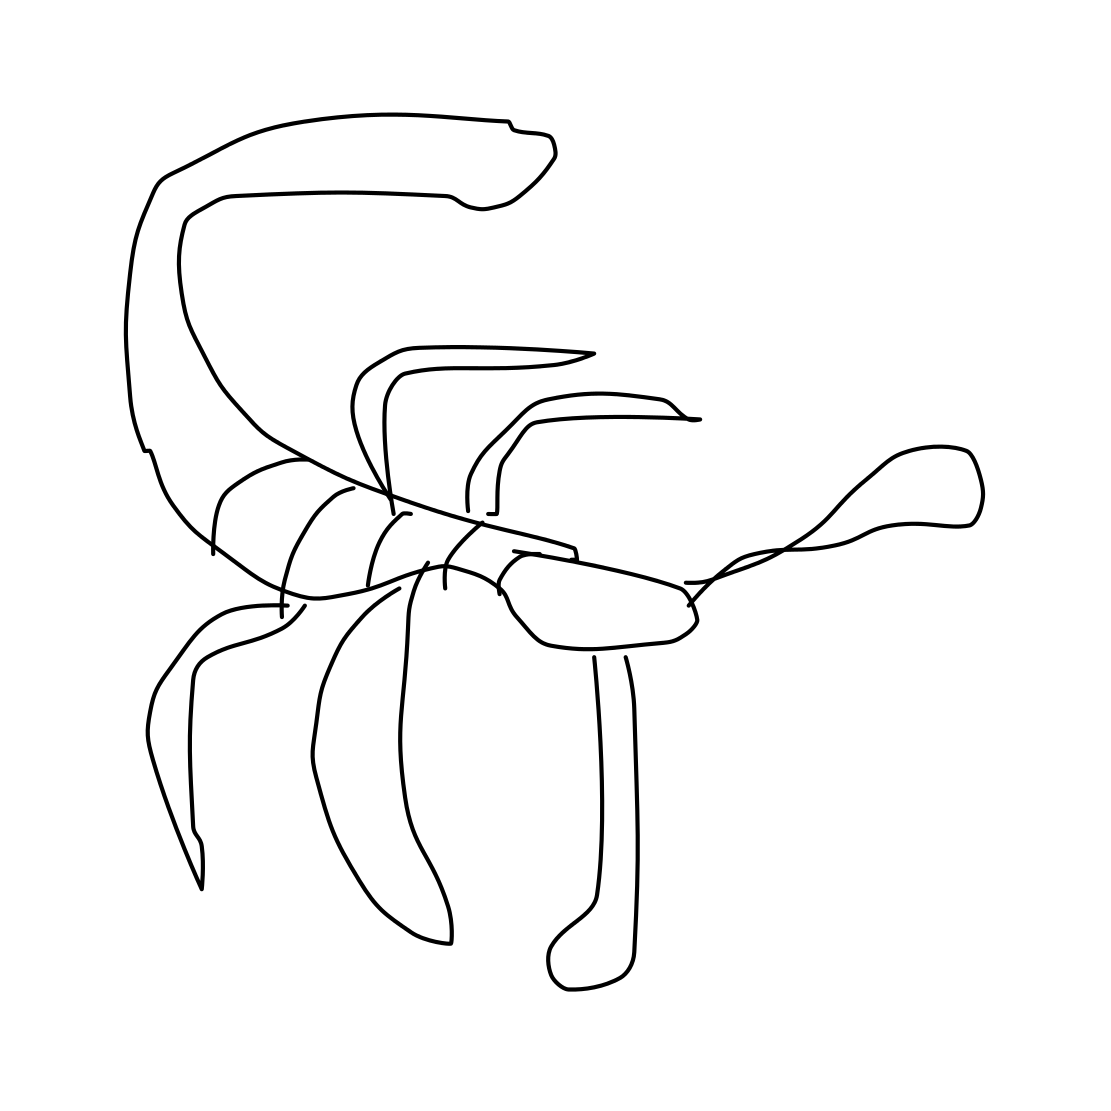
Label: scorpion